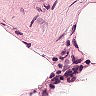
Metastatic tissue present: no